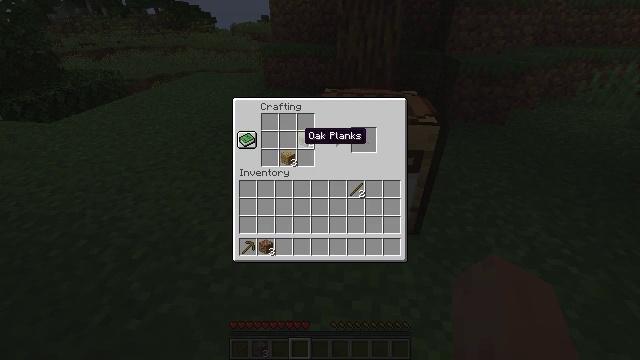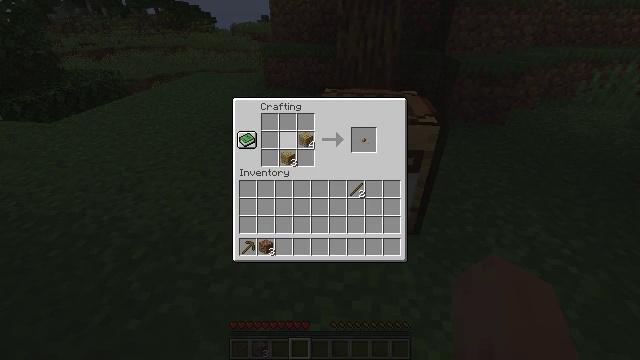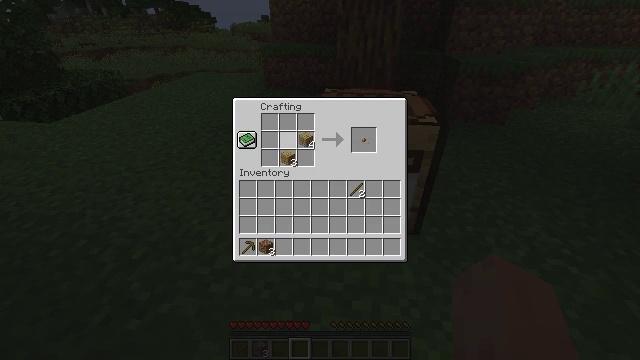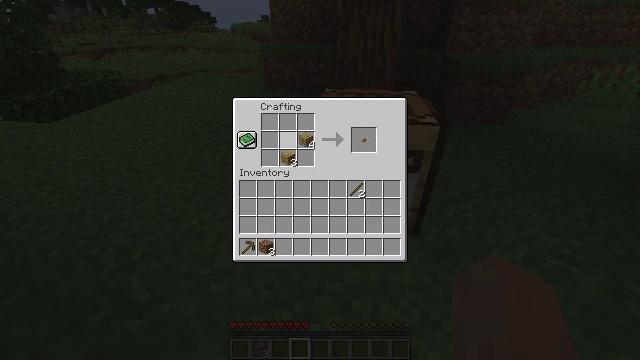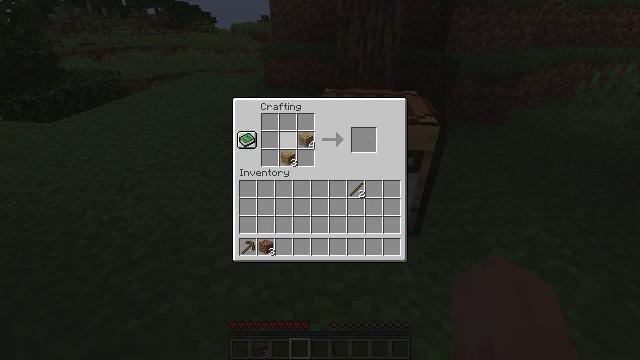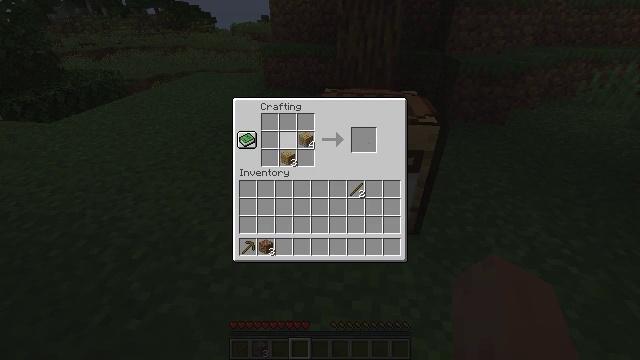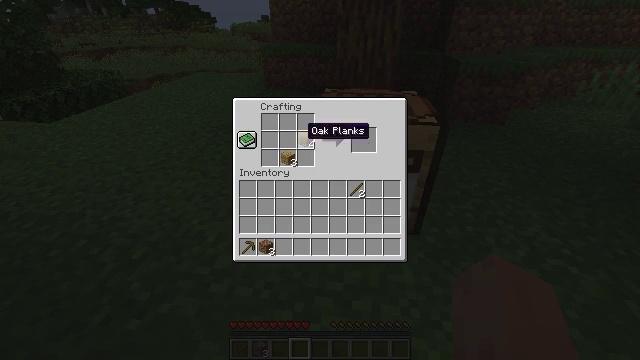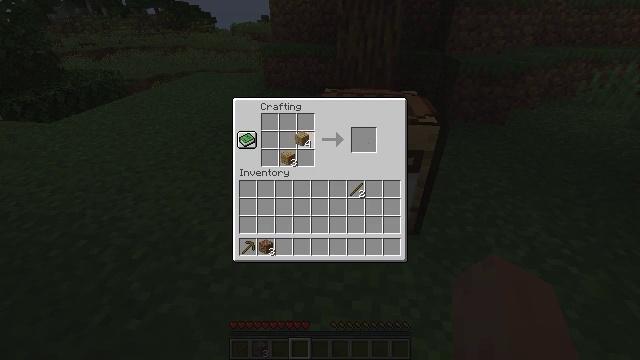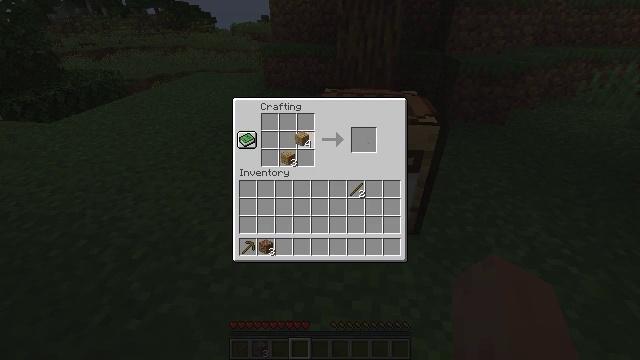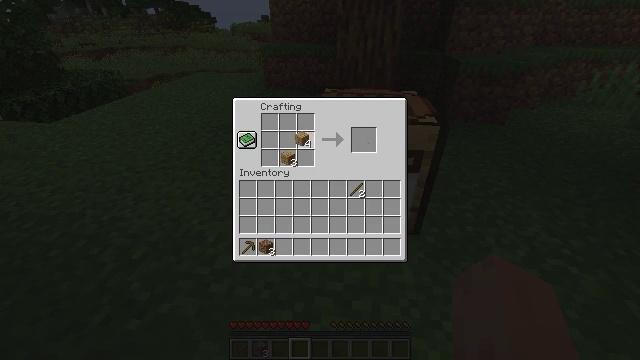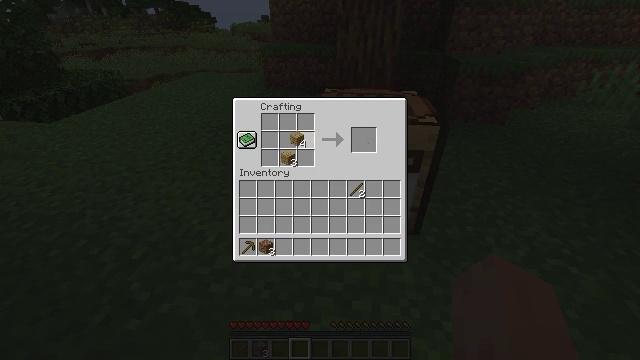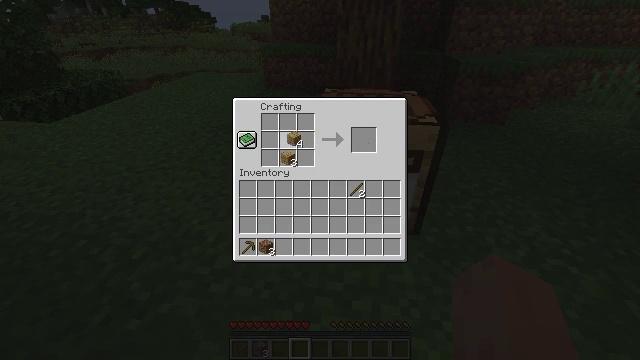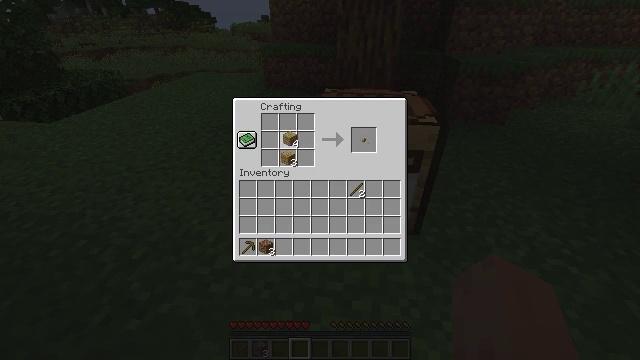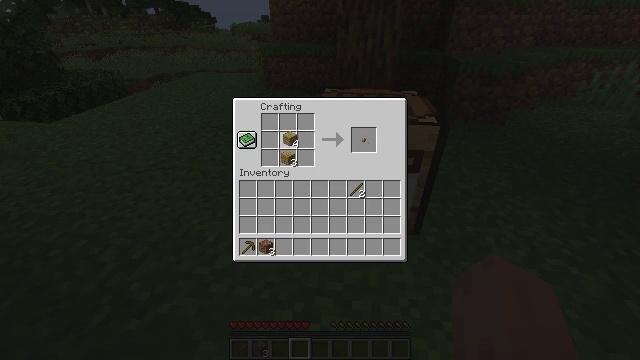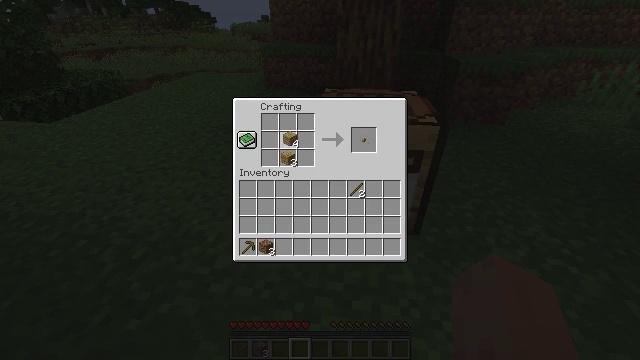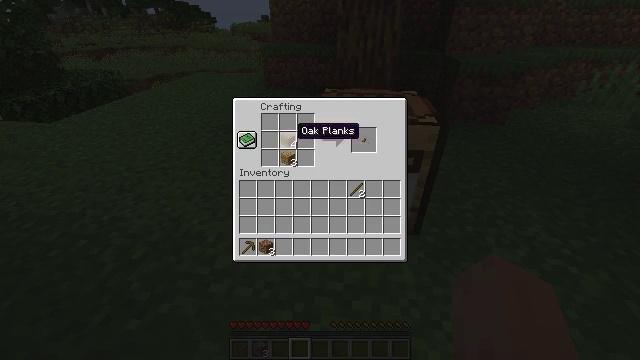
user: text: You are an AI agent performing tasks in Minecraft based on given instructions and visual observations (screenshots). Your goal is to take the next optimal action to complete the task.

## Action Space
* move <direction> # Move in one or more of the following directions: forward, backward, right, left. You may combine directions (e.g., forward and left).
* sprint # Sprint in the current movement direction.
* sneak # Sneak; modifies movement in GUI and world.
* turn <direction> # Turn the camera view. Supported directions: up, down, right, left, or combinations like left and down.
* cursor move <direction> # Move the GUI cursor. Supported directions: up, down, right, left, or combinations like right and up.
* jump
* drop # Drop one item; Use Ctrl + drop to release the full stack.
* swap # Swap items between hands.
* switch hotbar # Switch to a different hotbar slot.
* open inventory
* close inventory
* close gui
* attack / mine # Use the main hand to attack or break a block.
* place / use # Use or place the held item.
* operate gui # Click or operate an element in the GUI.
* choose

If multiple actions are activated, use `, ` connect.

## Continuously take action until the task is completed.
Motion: motion action
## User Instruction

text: Use two wooden planks to make sticks.
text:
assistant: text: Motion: no_op
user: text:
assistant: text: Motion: no_op
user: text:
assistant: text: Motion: no_op
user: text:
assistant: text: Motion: no_op
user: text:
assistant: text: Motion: no_op
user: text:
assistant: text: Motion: no_op
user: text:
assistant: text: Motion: operate gui
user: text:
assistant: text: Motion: operate gui
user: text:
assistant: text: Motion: operate gui
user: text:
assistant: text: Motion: no_op
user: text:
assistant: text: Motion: no_op
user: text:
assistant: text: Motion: operate gui
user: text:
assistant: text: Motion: operate gui
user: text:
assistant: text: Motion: operate gui
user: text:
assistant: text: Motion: no_op
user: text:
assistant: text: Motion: no_op
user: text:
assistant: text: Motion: no_op
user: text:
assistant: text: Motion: cursor move right
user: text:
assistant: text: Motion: cursor move right
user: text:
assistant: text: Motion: cursor move right
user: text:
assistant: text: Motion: no_op
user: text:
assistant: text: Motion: no_op
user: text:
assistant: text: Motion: sneak
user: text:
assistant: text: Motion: sneak
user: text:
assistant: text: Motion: sneak
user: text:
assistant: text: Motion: sneak
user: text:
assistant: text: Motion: sneak
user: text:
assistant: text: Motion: sneak, operate gui
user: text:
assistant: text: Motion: sneak, operate gui
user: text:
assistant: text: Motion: sneak, operate gui